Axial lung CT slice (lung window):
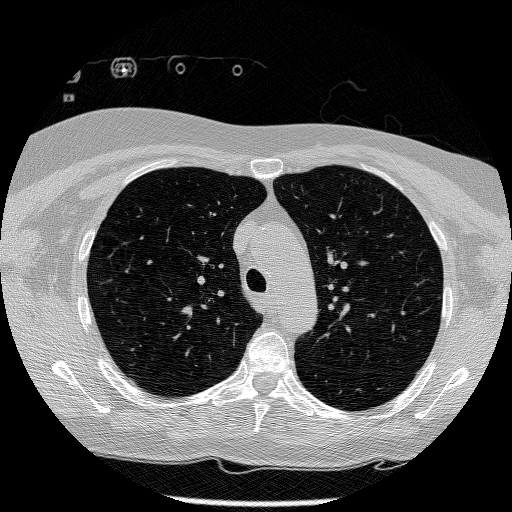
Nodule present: no